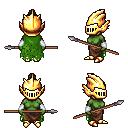
a pixel art fantasy rpg character, female body template, orc, green skin, green tattered cape, robe skirt, gray short topknot hairstyle, gold helm, white cloth bracers, gold boots, spear, four views (front, back, left, right), 2x2 character sprite sheet, small pixel art, hard edges, no anti-aliasing